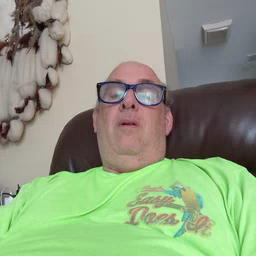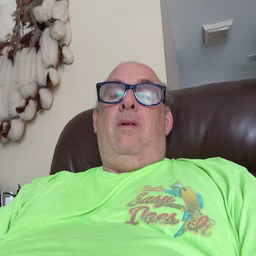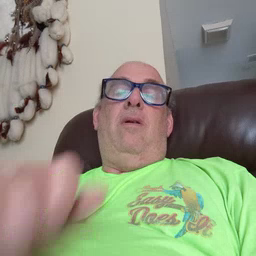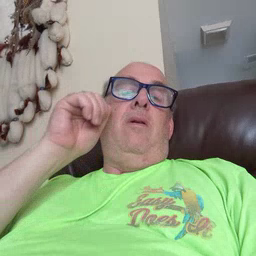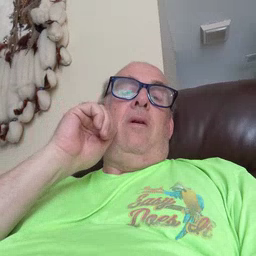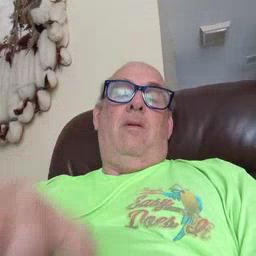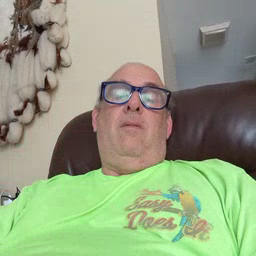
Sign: aunt